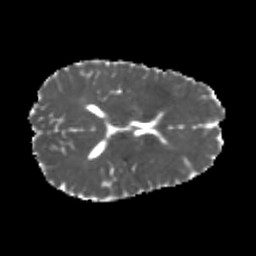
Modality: MD
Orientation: axial
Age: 24
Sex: male
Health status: healthy
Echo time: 0.074 s